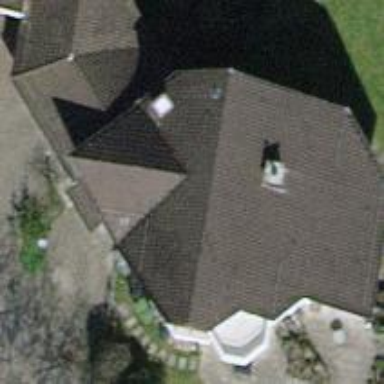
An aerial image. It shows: Detached building with gabled tile roof.